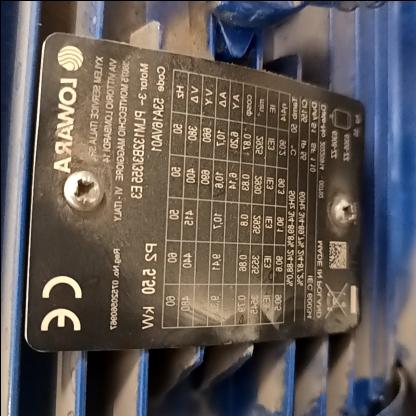
Klasa: tabliczka-znamionowa